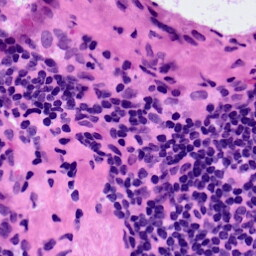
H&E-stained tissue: LymphNode